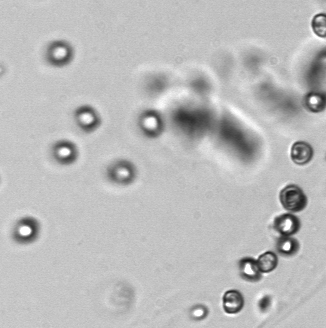
Label: Phaeocystis